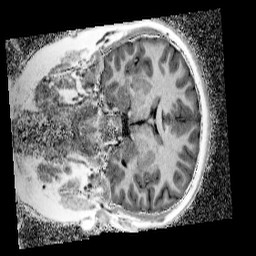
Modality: UNIT1_denoised
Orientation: coronal
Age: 10
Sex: male
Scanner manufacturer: siemens
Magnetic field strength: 3 T
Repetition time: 4 s
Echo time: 0.00299 s